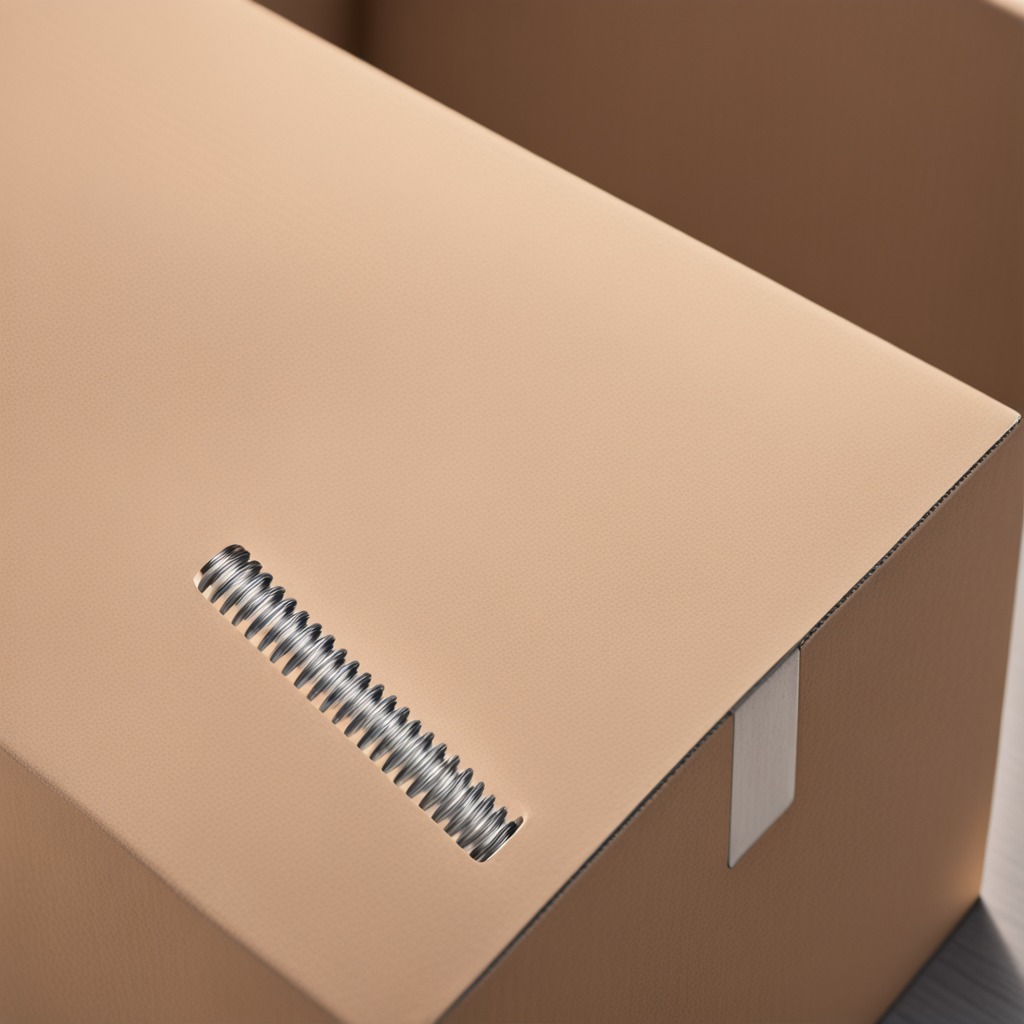
A coiled metal spring is lying on a clean dry cardboard box surface in an outdoor workshop during daytime bright natural light soft shadows slightly creased but